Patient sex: M
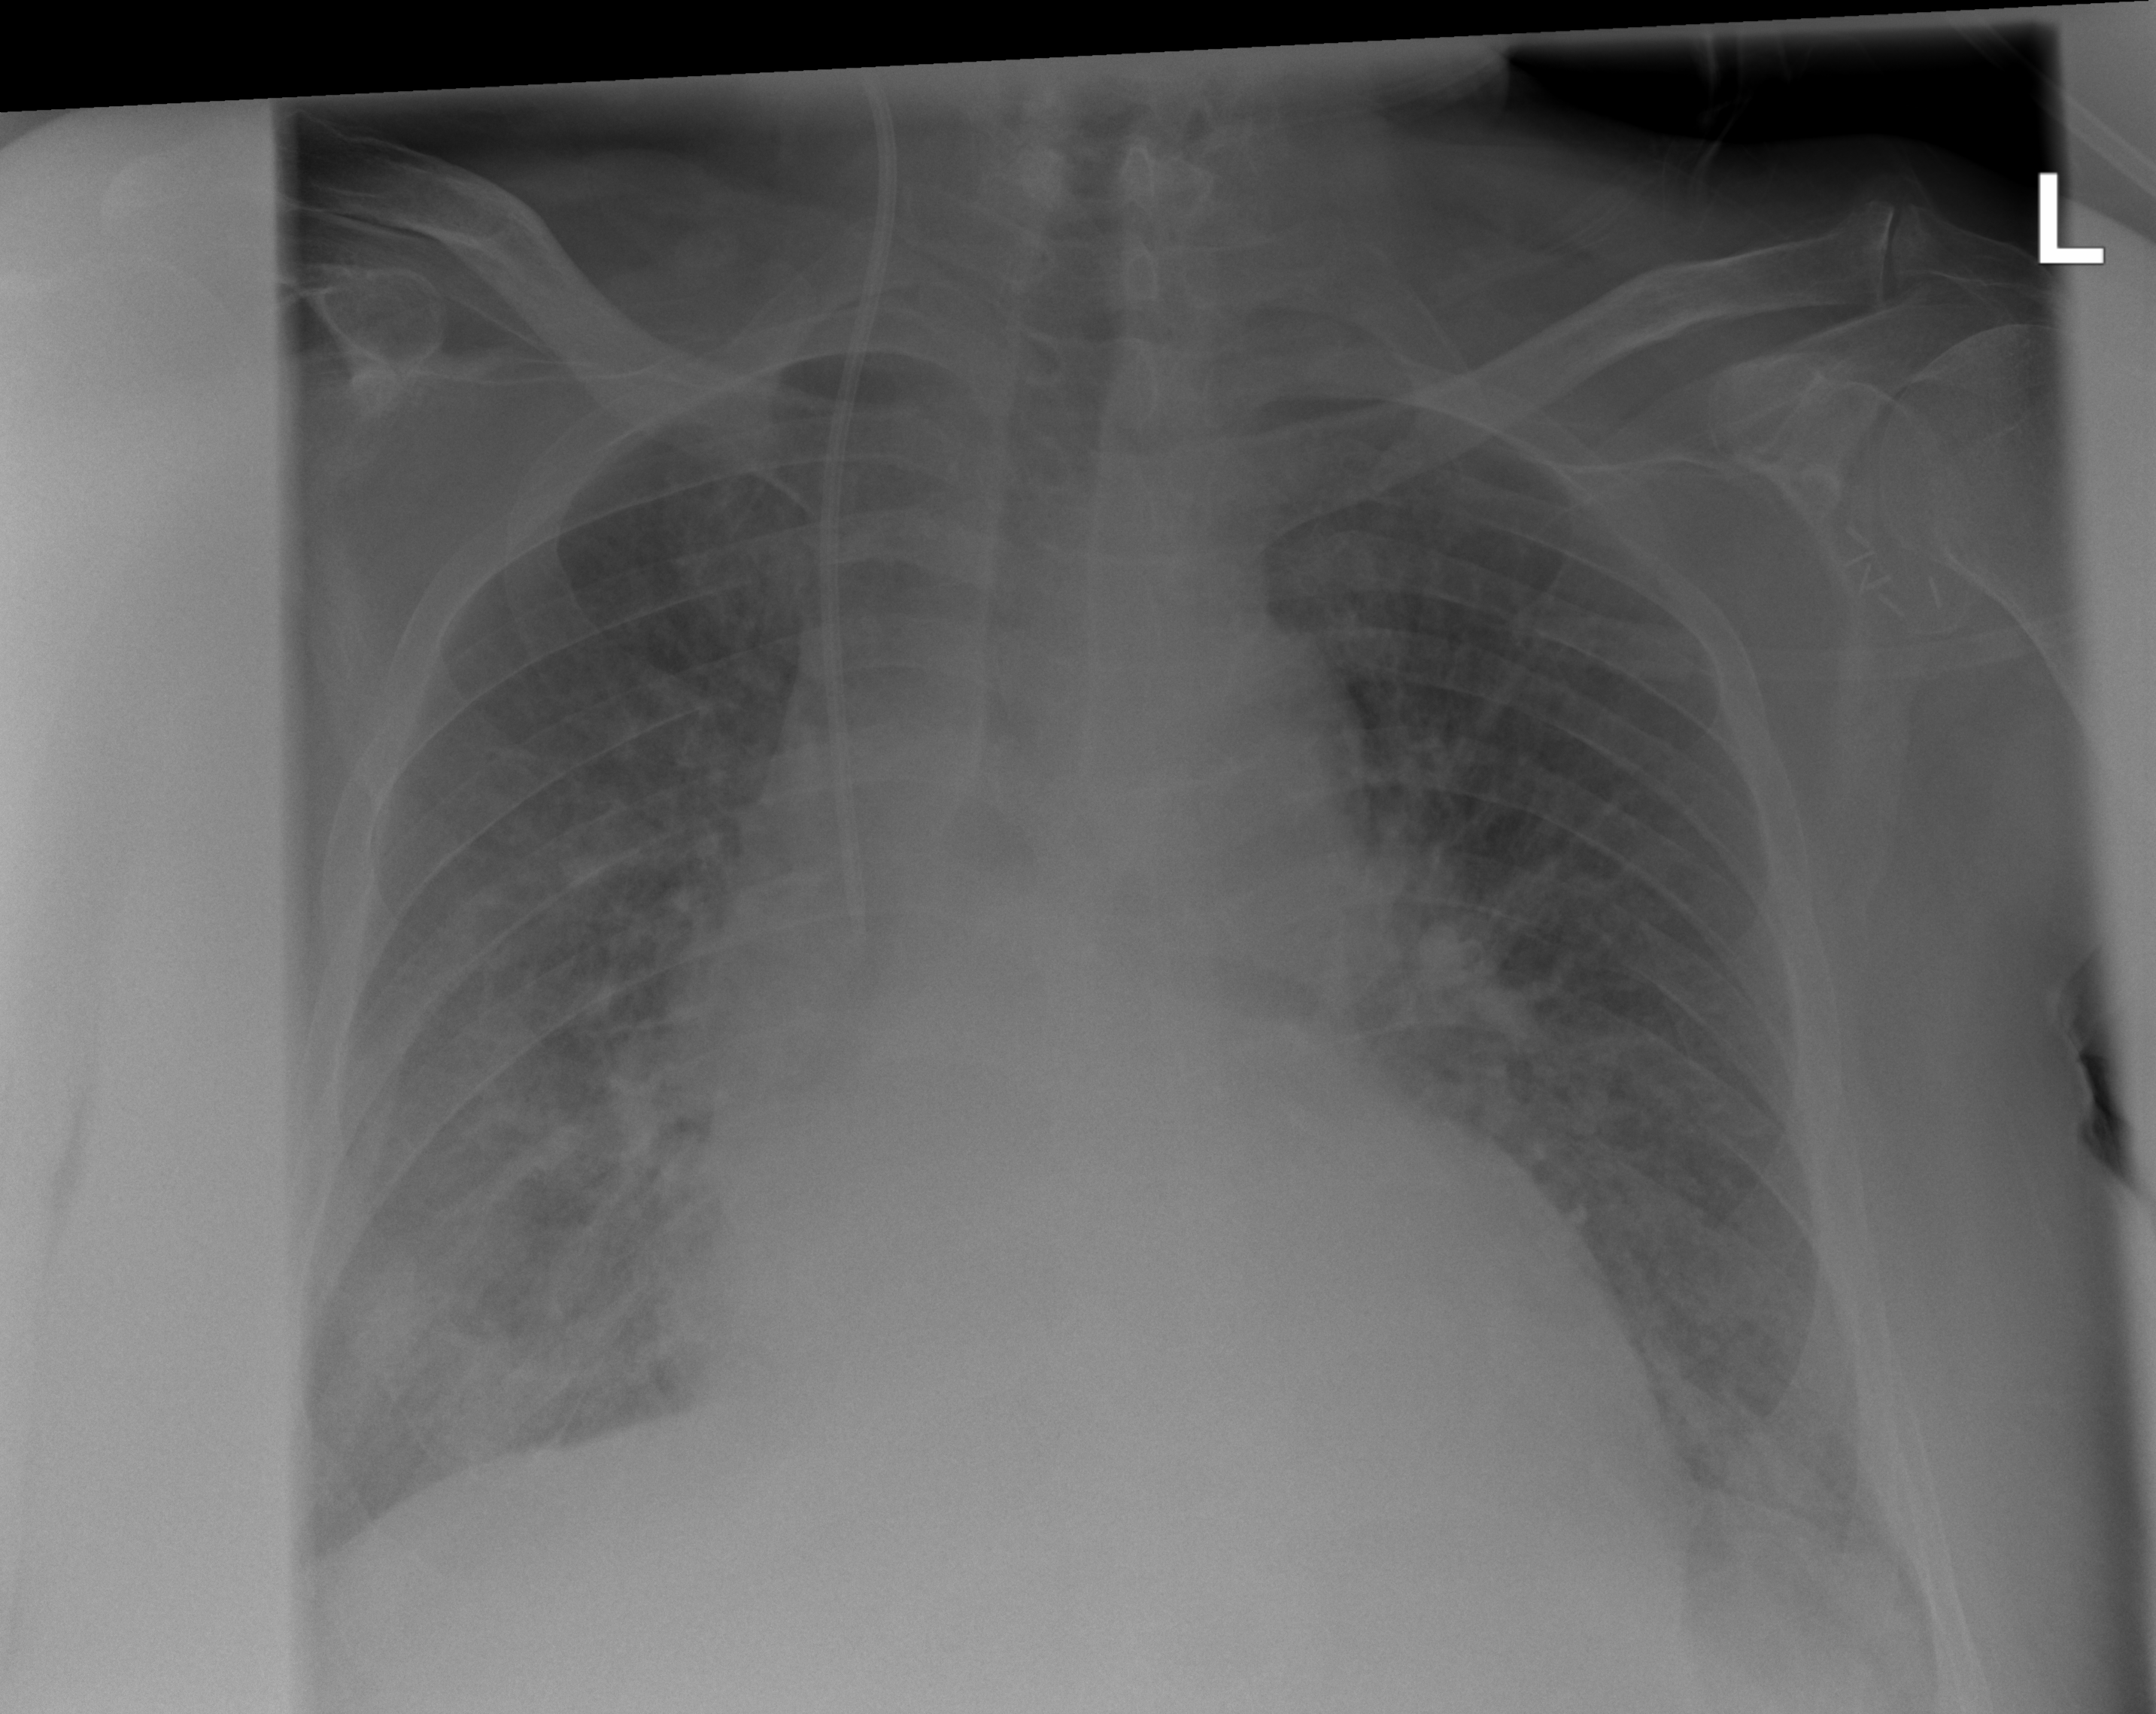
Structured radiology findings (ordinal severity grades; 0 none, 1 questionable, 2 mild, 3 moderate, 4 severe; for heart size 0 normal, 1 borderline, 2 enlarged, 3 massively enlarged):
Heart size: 3
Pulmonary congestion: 3
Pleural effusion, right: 1
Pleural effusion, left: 1
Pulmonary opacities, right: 2
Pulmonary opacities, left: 2
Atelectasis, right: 0
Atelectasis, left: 0